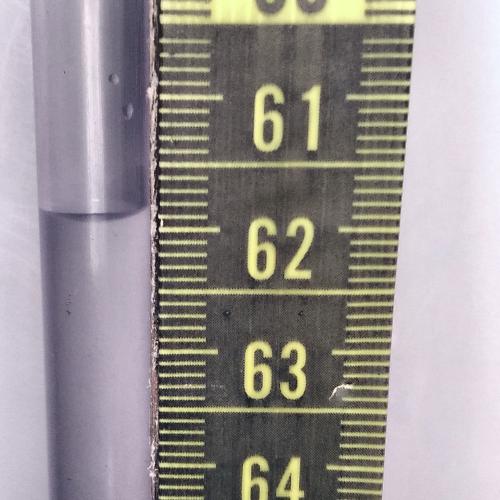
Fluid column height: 61.9 cm